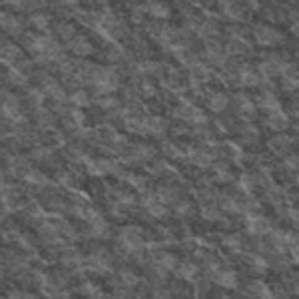
Label: frost